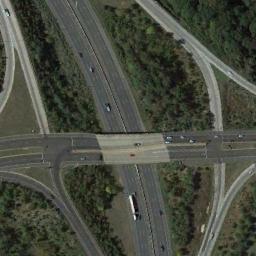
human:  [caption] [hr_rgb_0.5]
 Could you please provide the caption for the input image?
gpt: Many trees are beside the overpass .

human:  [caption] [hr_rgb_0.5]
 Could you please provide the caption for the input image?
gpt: Here are two parallel overpasses .

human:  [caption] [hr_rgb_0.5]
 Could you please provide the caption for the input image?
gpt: The cross-line overpass is over the road in the forest .

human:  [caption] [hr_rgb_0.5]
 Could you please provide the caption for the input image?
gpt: The overpass is next to the grass and some trees .

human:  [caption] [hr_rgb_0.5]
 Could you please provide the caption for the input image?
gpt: There are many green trees around the overpass .